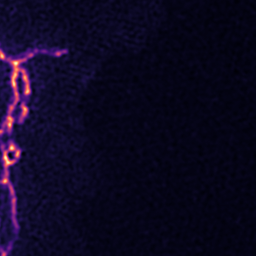
Label: Super-resolution ER image